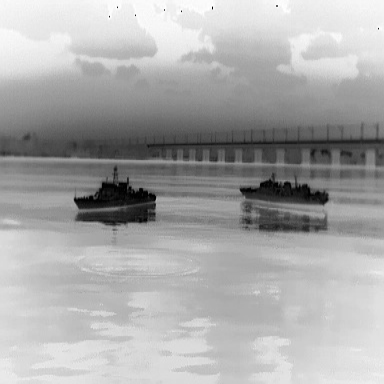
There are two warships in the infrared image.